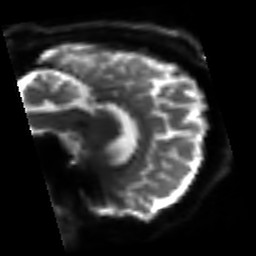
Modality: sbref
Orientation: sagittal
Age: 42
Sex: male
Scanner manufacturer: siemens
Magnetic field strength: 3 T
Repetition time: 3.2 s
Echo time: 0.081 s